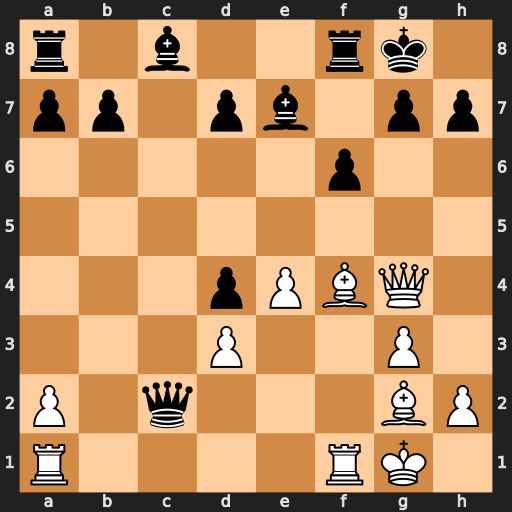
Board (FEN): r1b2rk1/pp1pb1pp/5p2/8/3pPBQ1/3P2P1/P1q3BP/R4RK1
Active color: w
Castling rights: -
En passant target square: -
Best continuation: Bh6 Rf7 e5 d5 e6 Bxe6 Qxe6